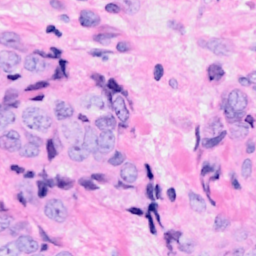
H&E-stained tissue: Breast